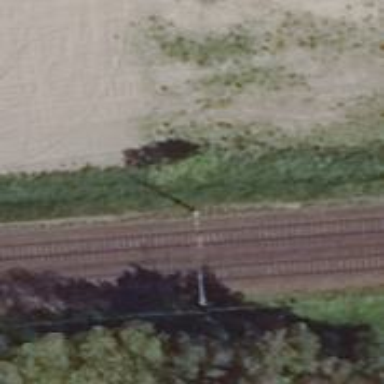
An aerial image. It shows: Railway track with contact lines for electrification.